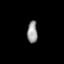
Tissue: lung
Cell type: Fibroblasts
Senescence score: 0.5622
Nuclear area (px): 224
Mean DAPI intensity: 149.469